Question:
How we can get this process with this condition??schema of process?
'''
int main (int argc, char **argv) {
int i;
int pid;
for (i= 0; i < 3; i++) {
pid = fork();
if (pid < 0) break;// with this condition i dont understand??
}
while (wait(NULL) != -1);
'''
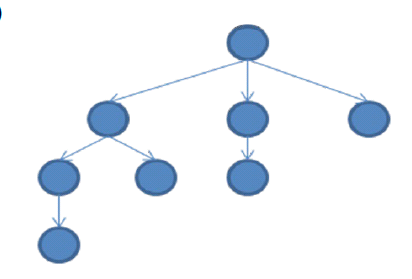
Answer: <URL>, or -1 if the fork failed. So, this line:
'''
if (pid < 0) break;
'''
Says "exit the loop if we failed to create a child process".
The diagram is a little confusing because of the way the processes (circles) correspond to the 'fork()' calls in the loop. The three child processes of the main process are created when 'i' is 0, 1, and 2 respectively (see the diagram at the bottom of this post).
Since the loop continues in both the parent and the child process from the point fork was called, this is how the forks happen:
- 'i == 0'- 'i == 1'- 'i == 2'- 'i == 3'
Here is the diagram again, with numbers indicating what the value of 'i' was in the loop when the process was created:
'''
-1 <--- this is the parent that starts the loop
/ | 0 1 2
/ \ |
1 2 2
|
2
'''